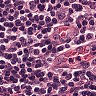
Metastatic tissue present: no